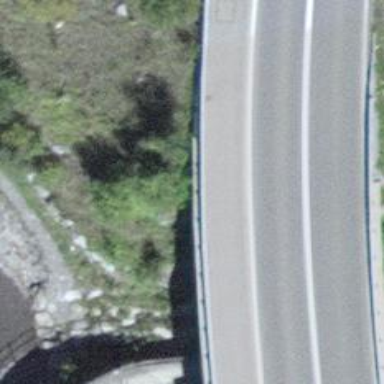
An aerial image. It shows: Bridge over cycleway.